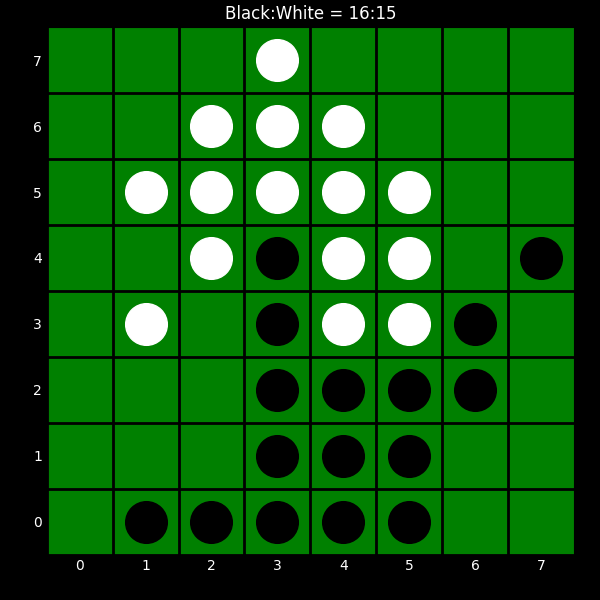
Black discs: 16
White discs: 15